Aerial crown-view tile of a tropical tree (Barro Colorado Island, Panama), acquired 20250317:
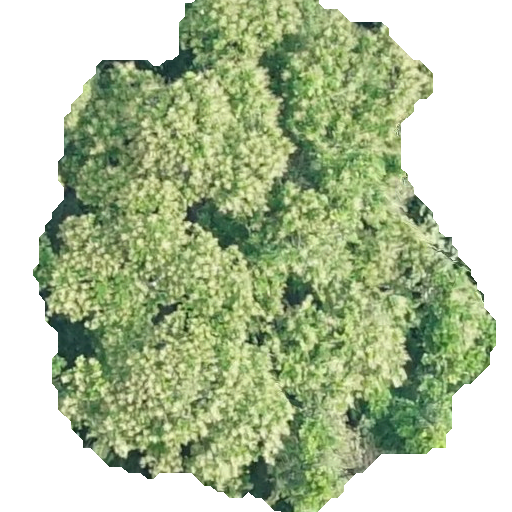
Species: Anacardium excelsum
GBIF accepted scientific name: Anacardium excelsum
Crown area: 257.936 m²